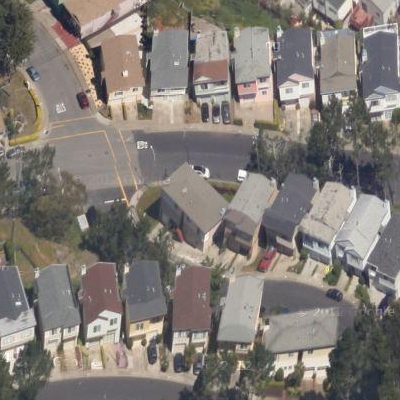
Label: Resident